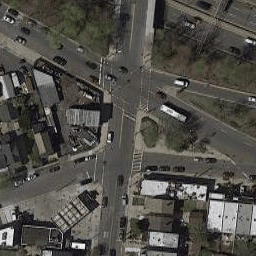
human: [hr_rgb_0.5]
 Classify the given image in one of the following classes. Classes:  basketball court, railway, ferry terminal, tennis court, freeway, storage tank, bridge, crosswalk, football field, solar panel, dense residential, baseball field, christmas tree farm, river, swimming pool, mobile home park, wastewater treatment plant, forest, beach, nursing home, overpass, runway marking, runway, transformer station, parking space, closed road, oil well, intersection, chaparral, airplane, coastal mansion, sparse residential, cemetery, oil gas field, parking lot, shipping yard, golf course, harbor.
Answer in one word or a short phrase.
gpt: intersection